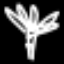
Label: palm tree